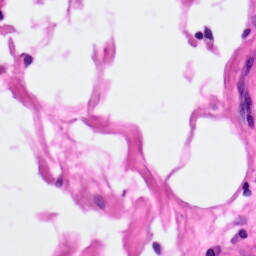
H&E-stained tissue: Pancreatic